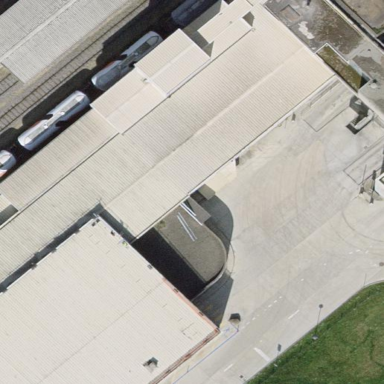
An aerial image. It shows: Industrial building.